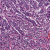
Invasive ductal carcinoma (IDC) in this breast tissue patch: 1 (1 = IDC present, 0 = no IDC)